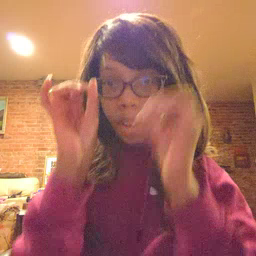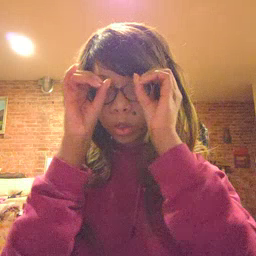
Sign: owl